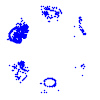
Particle: pion